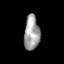
Tissue: skin
Cell type: T cells
Senescence score: 0.7054
Nuclear area (px): 526
Mean DAPI intensity: 160.707